Field crop: maize
Growth stage: 2
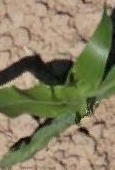
Species: maize